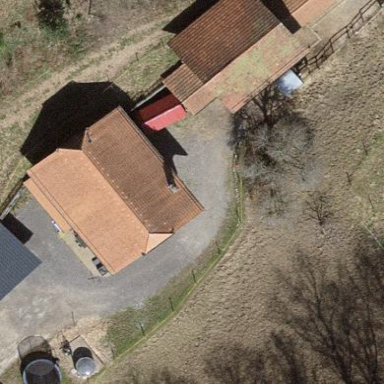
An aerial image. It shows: Farmyard area.